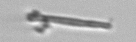
Label: fiber_TAG_external_detritus